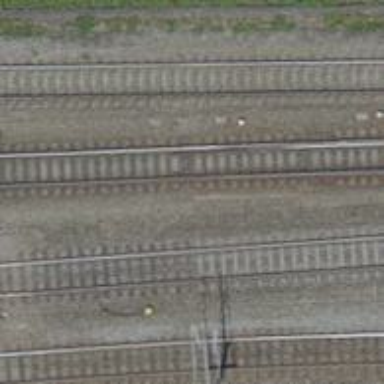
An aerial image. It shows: Railway switch.